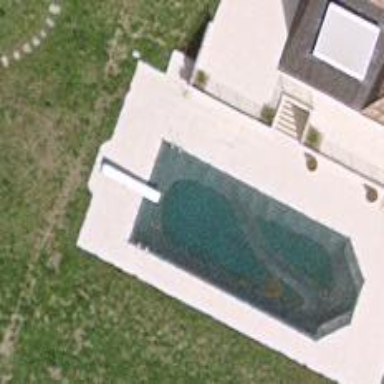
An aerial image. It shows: Swimming pool located in leisure land.